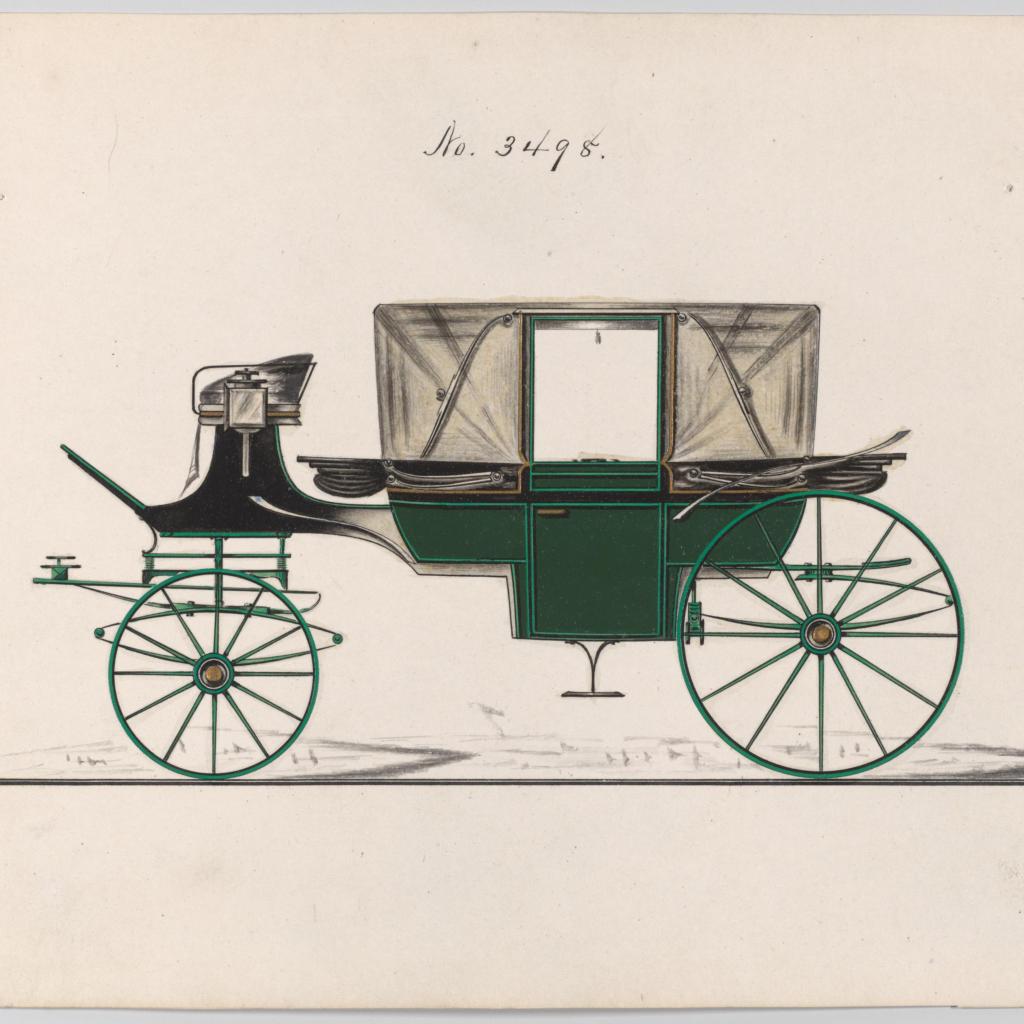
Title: Design for Landau, No. 3498
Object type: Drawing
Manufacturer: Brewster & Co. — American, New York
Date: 1879
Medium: Pen and black ink, watercolor and gouache with gum arabic and metallic ink
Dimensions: sheet: 6 11/16 x 8 15/16 in. (17 x 22.7 cm)
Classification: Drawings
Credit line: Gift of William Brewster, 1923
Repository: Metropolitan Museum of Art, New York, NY